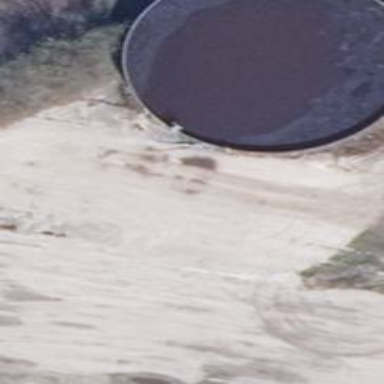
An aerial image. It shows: Storage tank with man-made structure.